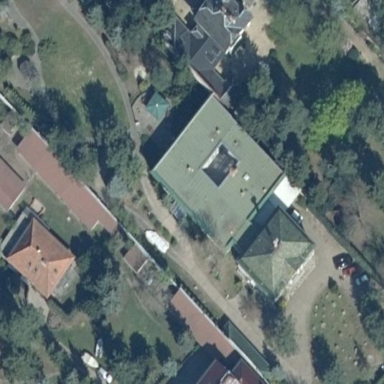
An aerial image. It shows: Hotel building.